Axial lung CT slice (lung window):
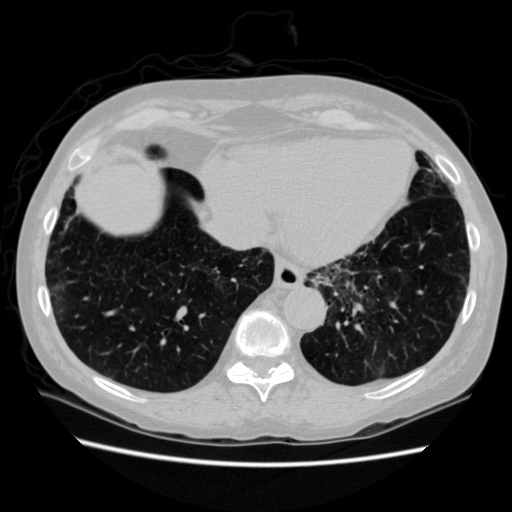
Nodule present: no